Interaction volume radius: 10 \u00c5
Interaction volume height: 20 \u00c5
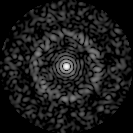
Disorder parameter: 0.8235